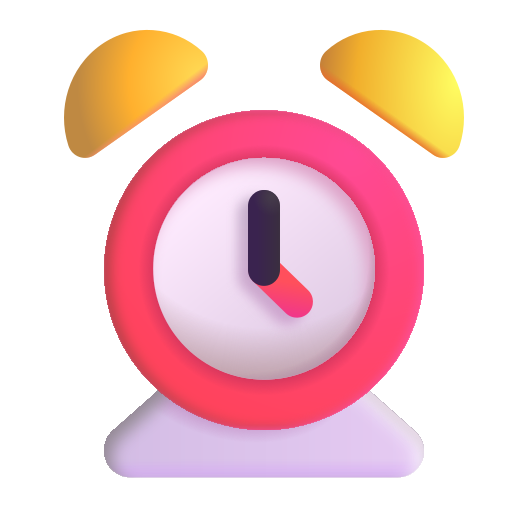
alarm clock color